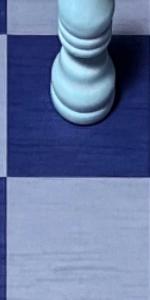
Label: Empty